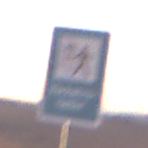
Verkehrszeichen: Verkehrshelfer
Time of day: SunriseSunset
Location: Outdoor (Nature)
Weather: PartlyCloudy
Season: NotSpecified
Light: Natural